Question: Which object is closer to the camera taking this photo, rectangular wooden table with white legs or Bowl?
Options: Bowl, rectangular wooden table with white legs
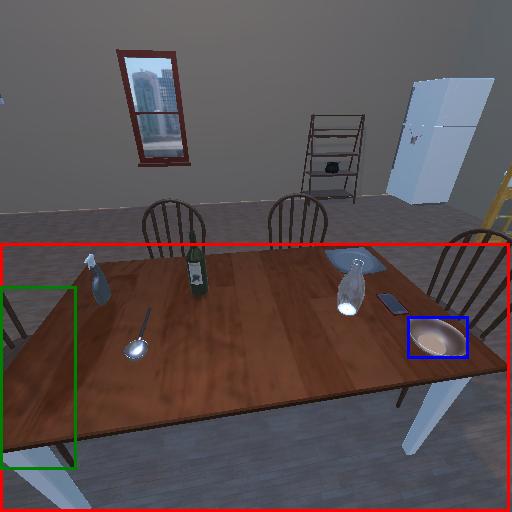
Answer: Bowl